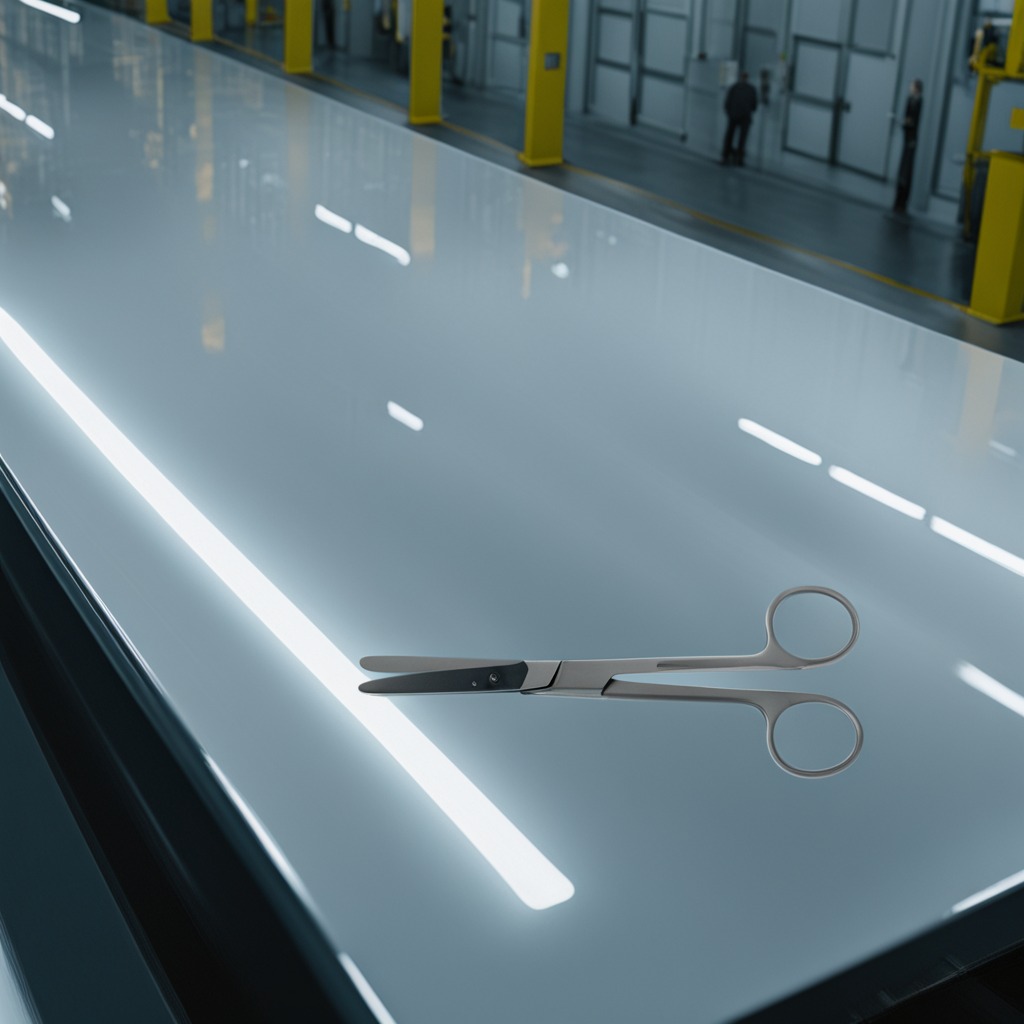
A scissor lies on the table.